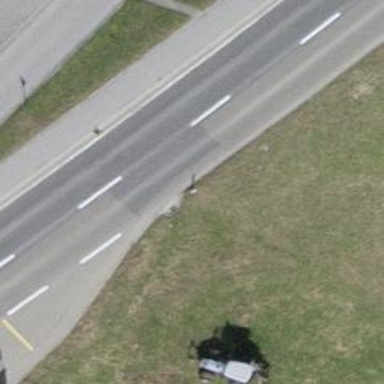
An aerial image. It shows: Secondary road with asphalt surface.